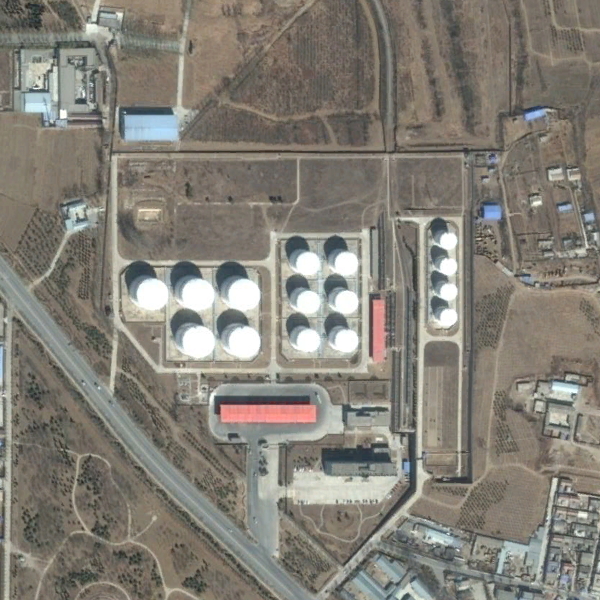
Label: StorageTanks